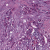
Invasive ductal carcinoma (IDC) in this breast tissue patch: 1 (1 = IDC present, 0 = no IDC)